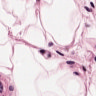
Metastatic tissue present: no